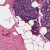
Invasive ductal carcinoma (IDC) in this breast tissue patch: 0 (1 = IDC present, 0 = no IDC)